Question: Today I opened the eclipse and there were errors all over the project. Right click on the project -> Build path and I see this:

How did this happen and how can I fix this problem?
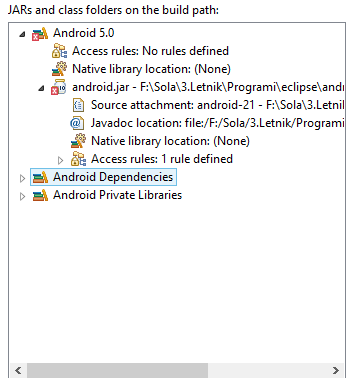
Answer: So i found out the solution:
I opened up Android SDK Manager and I looked for the missing tools, which I installed from there. I don't know why my libraries got deleted, but I anticipate it happened while installing Android Studio or some update (for which I don't know).
Thank you guys for your help and time.